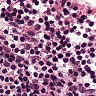
Metastatic tissue present: no